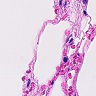
Metastatic tissue present: no